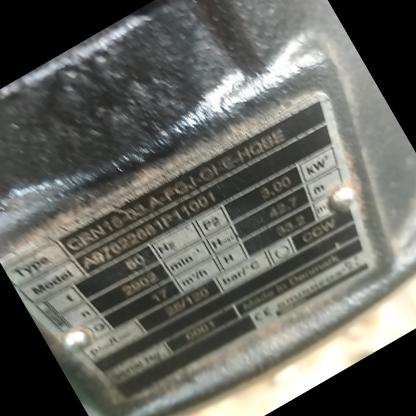
Klasa: tabliczka-znamionowa